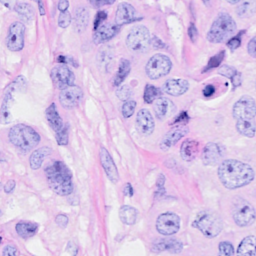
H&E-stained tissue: Breast